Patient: sex M, age 37
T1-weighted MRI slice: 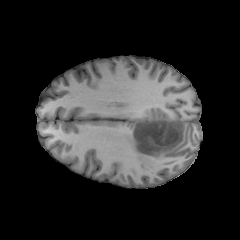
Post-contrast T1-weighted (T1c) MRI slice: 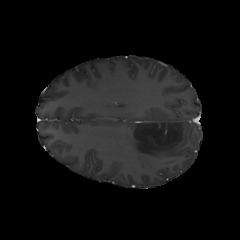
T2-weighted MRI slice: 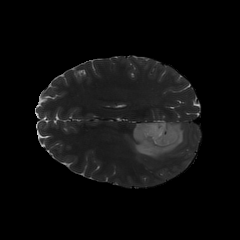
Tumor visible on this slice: yes
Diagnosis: Astrocytoma, IDH-mutant
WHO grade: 2